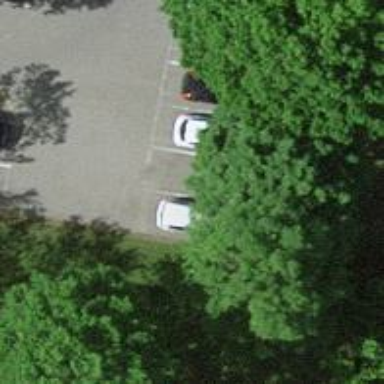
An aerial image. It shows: Car sharing facility.